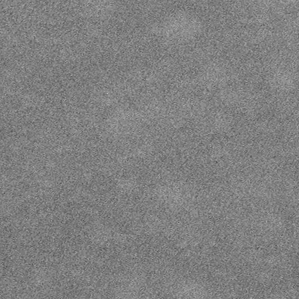
Label: frost